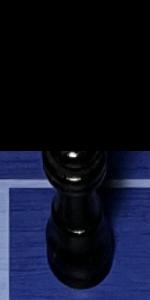
Label: Queen_Black